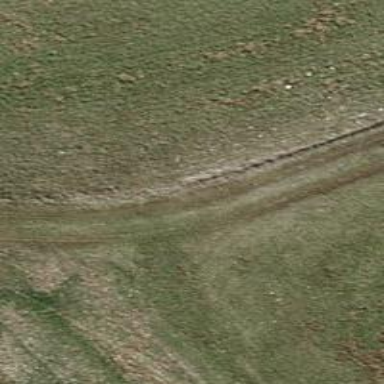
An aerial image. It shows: Ditch in the surroundings.